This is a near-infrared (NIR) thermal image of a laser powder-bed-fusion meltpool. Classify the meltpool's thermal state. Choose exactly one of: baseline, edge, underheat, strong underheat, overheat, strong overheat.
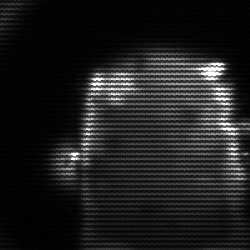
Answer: baseline